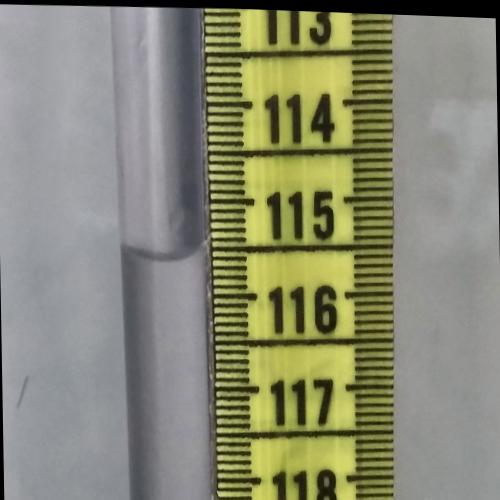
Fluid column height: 115.6 cm